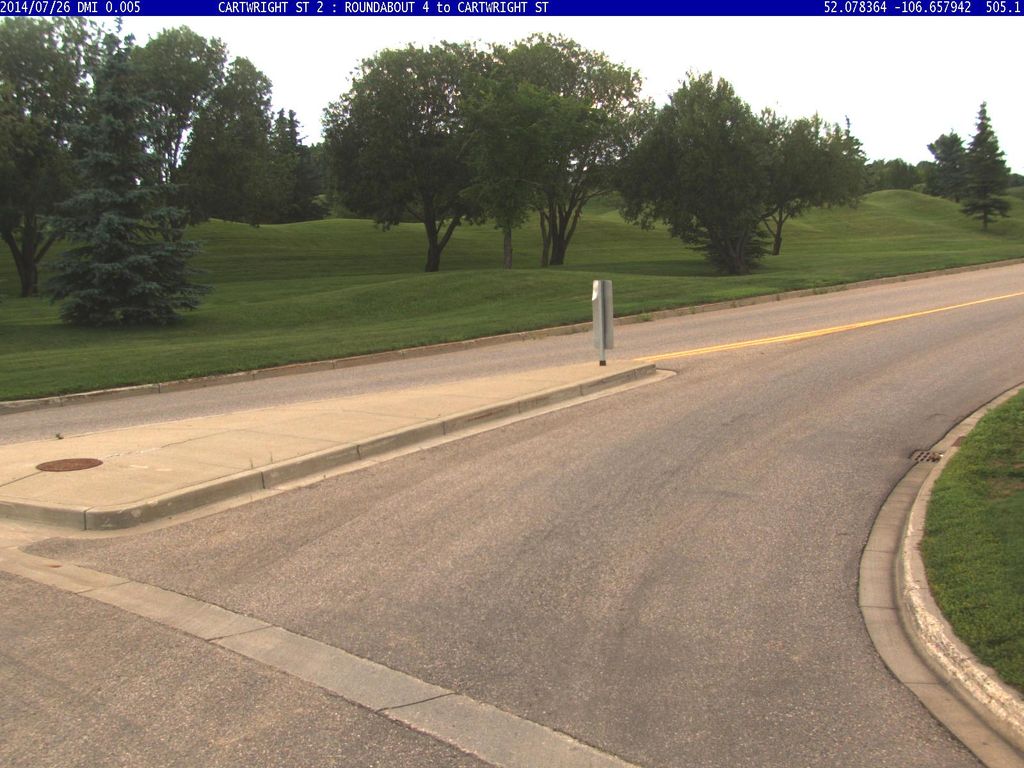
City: saskatoon